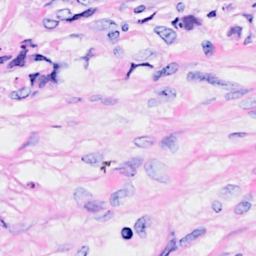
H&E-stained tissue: Breast